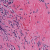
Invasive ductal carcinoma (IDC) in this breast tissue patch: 1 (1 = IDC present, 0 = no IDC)